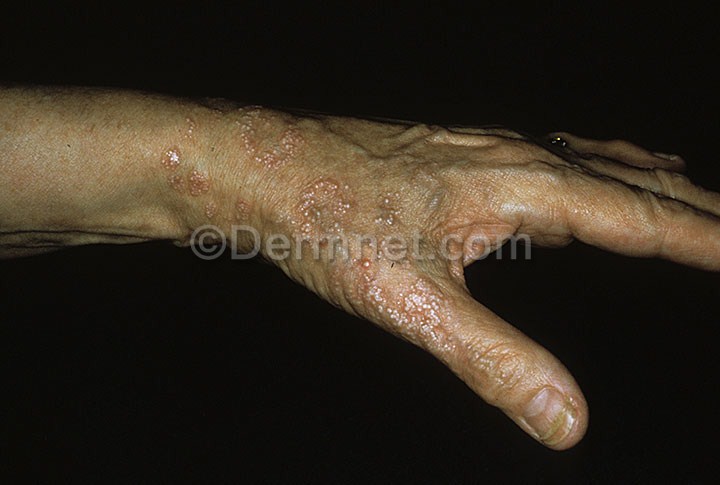
Disease: Light Diseases and Disorders of Pigmentation